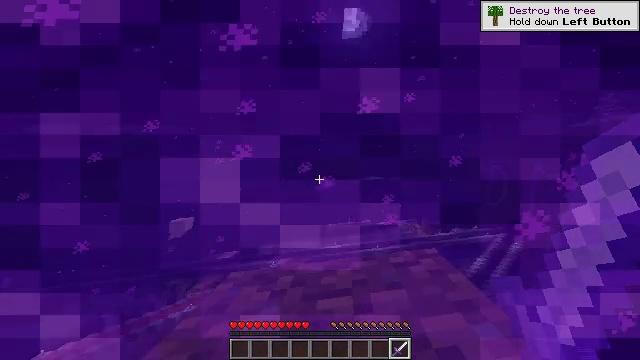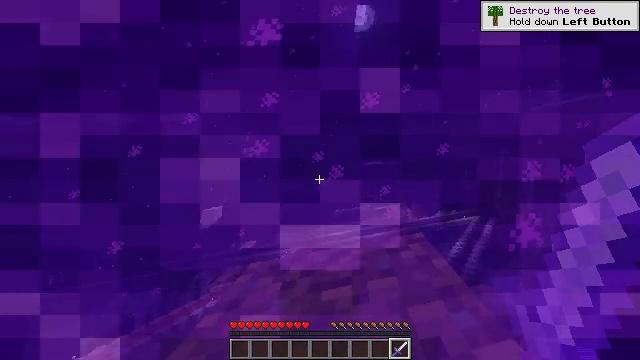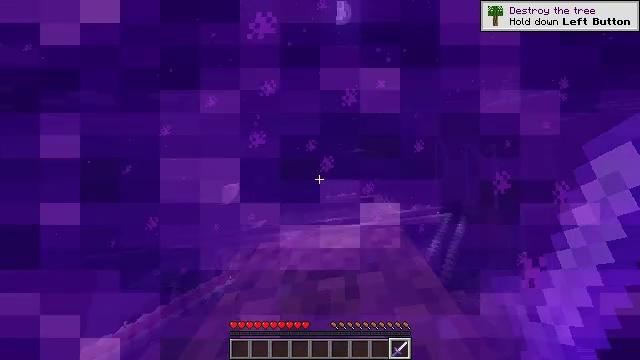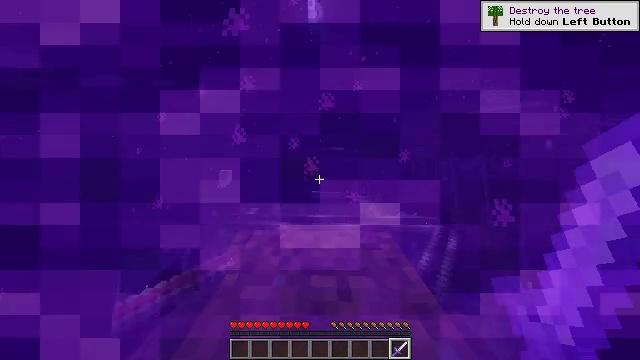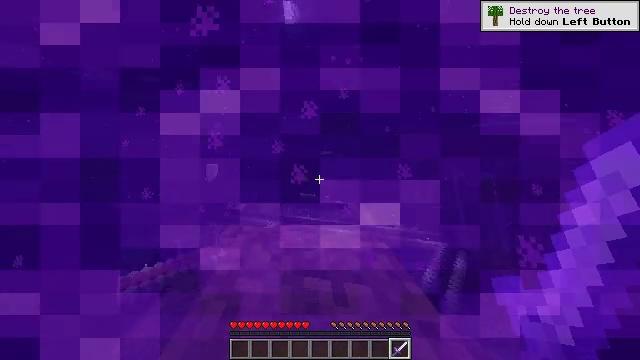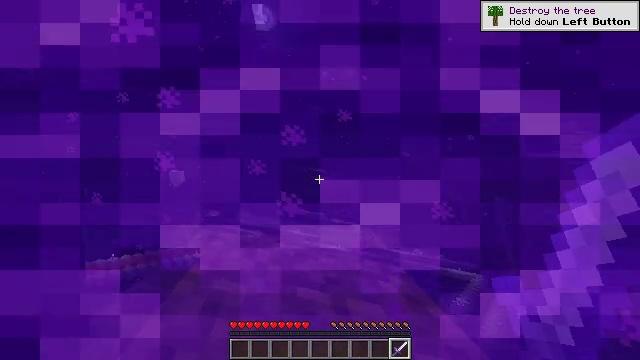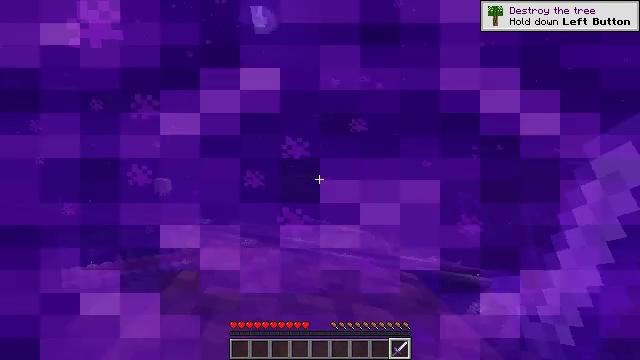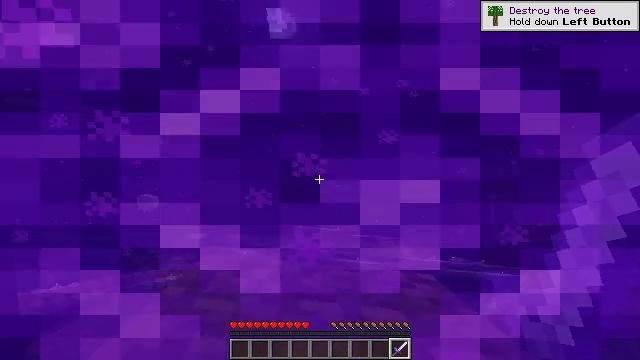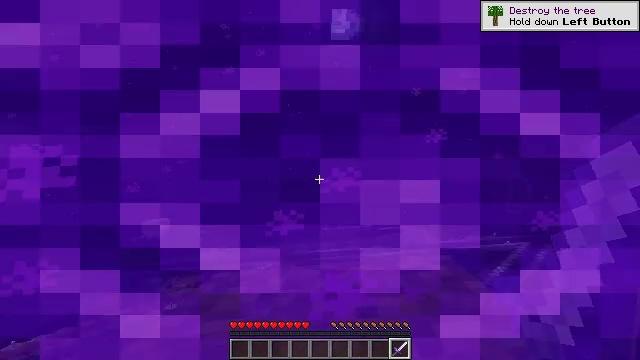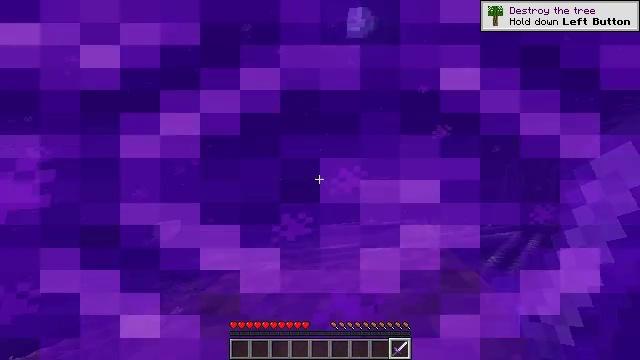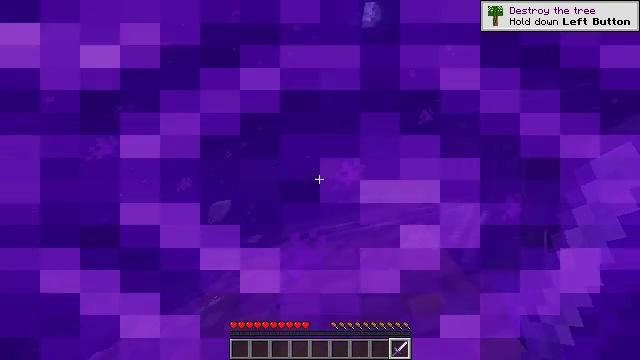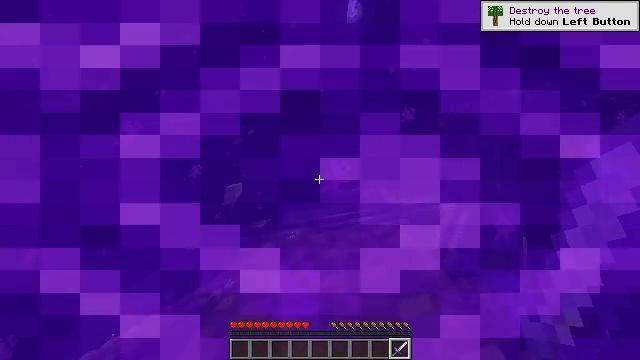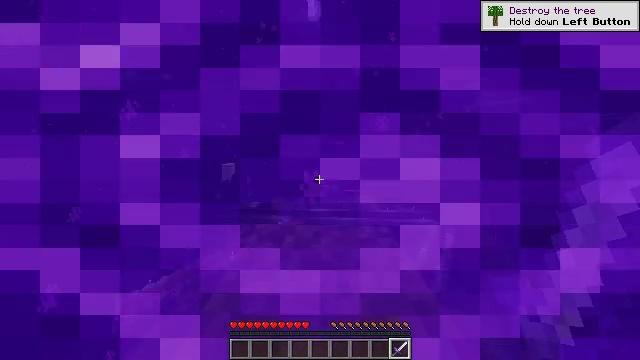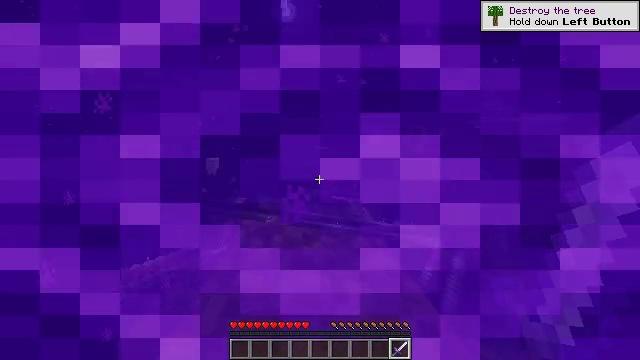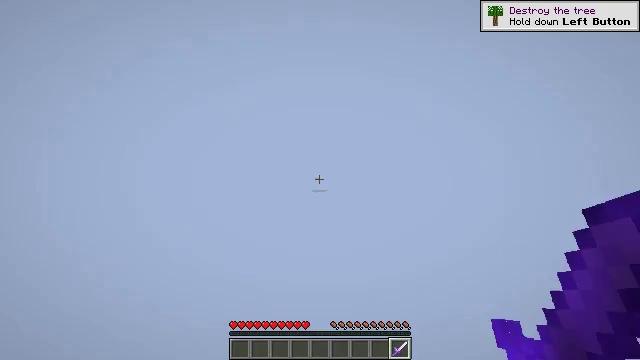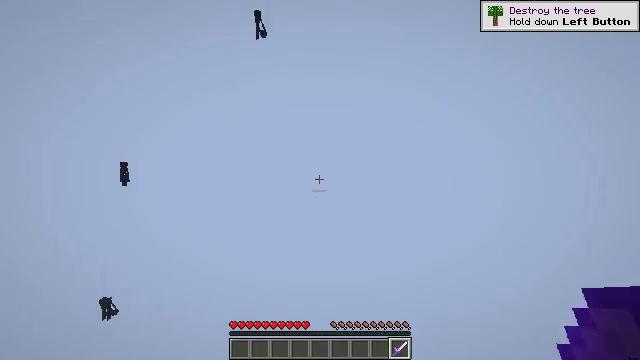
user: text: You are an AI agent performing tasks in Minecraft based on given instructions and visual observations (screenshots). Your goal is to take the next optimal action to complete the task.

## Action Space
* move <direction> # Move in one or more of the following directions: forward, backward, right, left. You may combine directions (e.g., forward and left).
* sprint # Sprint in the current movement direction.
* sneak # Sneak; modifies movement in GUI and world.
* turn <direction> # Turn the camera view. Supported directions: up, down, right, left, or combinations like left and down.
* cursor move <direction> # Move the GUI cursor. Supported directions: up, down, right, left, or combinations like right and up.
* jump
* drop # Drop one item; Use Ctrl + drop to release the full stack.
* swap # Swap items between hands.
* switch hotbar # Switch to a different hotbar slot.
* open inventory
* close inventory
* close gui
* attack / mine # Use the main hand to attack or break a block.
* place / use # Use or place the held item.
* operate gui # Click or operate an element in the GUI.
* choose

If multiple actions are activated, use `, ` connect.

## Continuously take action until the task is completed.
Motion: motion action
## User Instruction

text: Hunt the piglin.
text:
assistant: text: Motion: no_op
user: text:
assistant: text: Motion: no_op
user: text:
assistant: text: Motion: no_op
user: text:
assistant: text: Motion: no_op
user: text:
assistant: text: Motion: no_op
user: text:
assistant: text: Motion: no_op
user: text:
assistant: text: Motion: no_op
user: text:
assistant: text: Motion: no_op
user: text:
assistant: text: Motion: no_op
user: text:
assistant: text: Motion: no_op
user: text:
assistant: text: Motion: no_op
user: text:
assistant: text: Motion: no_op
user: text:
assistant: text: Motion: no_op
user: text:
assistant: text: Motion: no_op
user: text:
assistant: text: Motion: no_op
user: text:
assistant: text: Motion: no_op
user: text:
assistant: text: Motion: no_op
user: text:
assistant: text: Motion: no_op
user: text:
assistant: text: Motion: no_op
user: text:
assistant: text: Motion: no_op
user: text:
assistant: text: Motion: no_op
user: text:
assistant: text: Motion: no_op
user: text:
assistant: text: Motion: no_op
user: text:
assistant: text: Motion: no_op
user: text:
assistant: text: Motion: no_op
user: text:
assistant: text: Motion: no_op
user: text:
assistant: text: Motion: no_op
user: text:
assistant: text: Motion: no_op
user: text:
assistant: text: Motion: no_op
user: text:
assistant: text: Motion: no_op